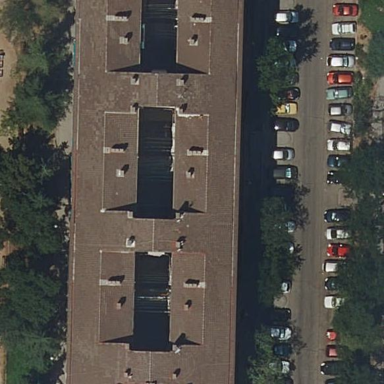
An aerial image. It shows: View of apartment building.